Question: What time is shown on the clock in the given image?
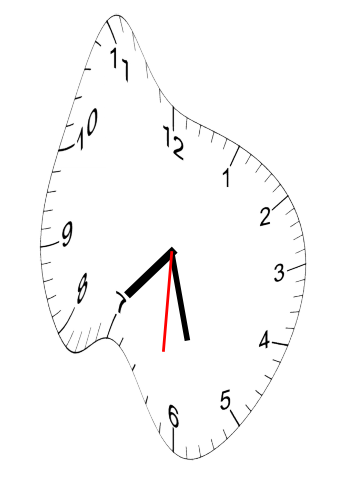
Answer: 07:27:31